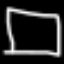
Label: square